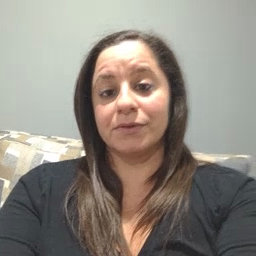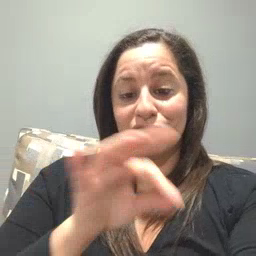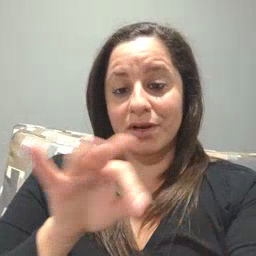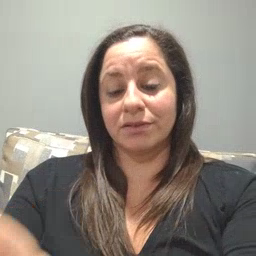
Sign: frenchfries